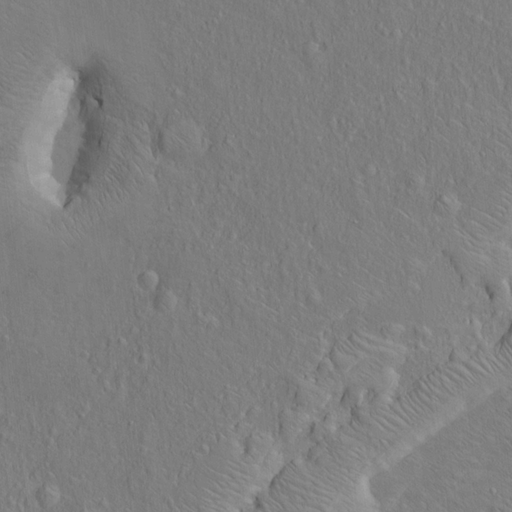
Objects detected: cone